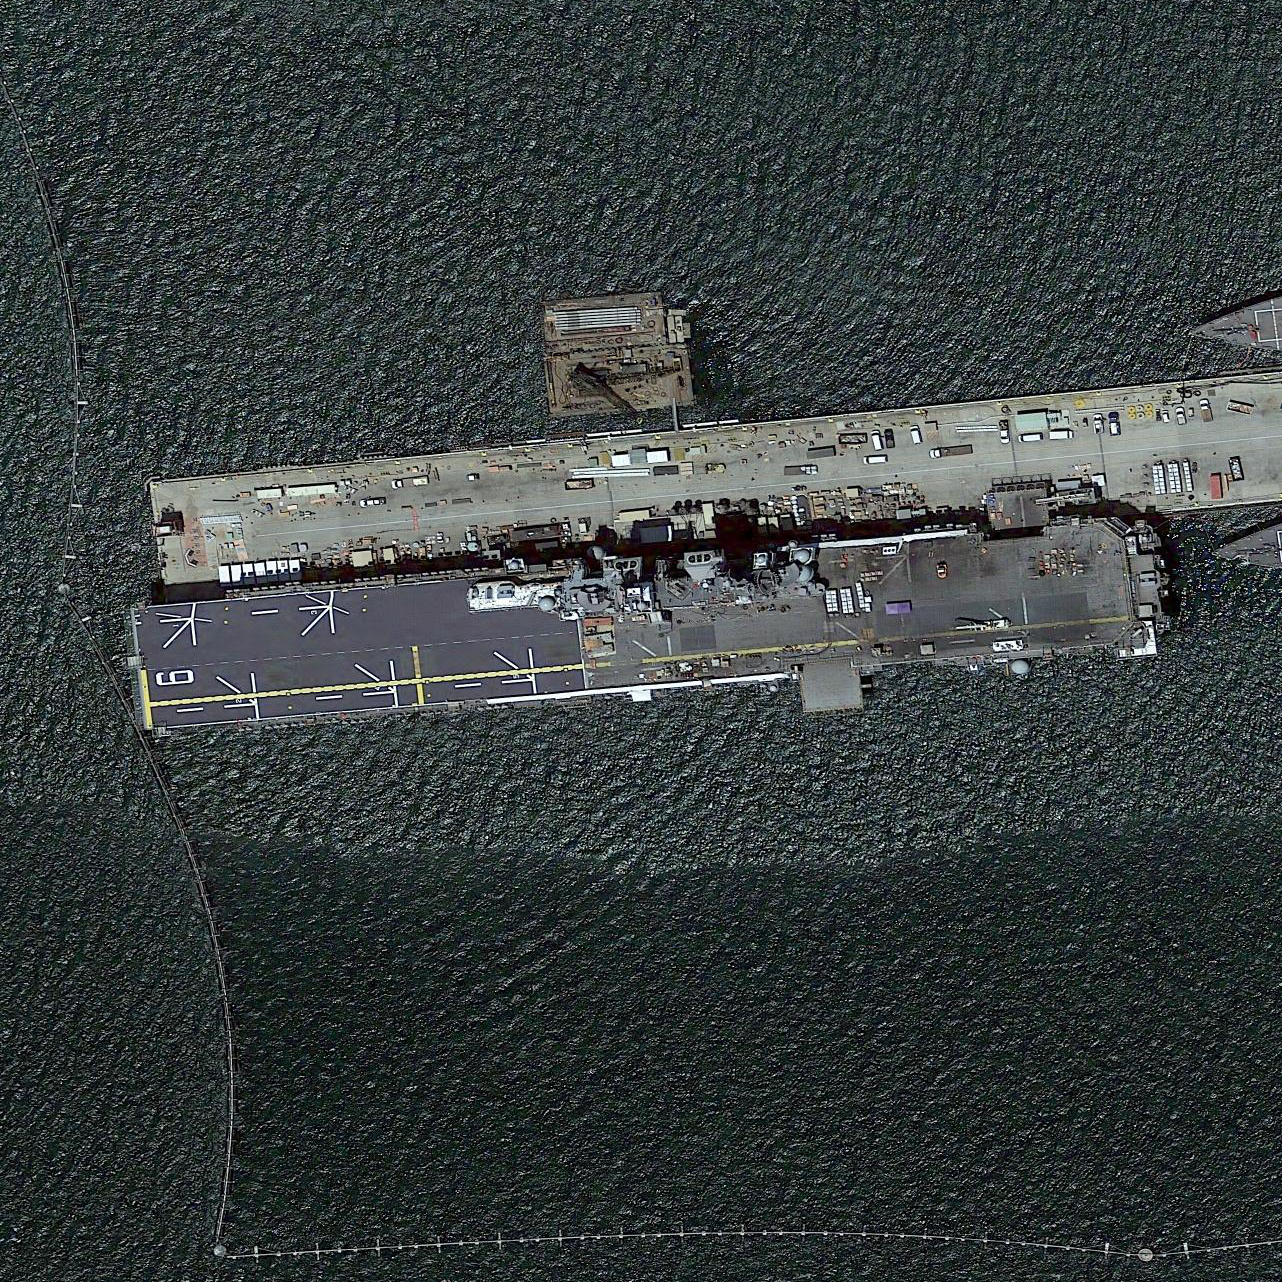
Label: assault